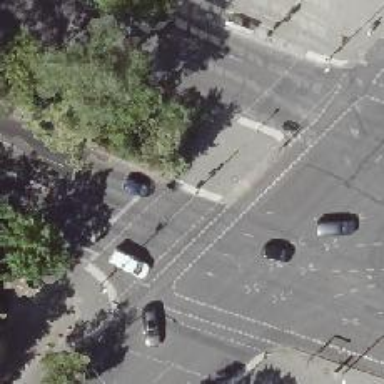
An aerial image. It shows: Traffic island located on footway.